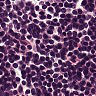
Metastatic tissue present: no